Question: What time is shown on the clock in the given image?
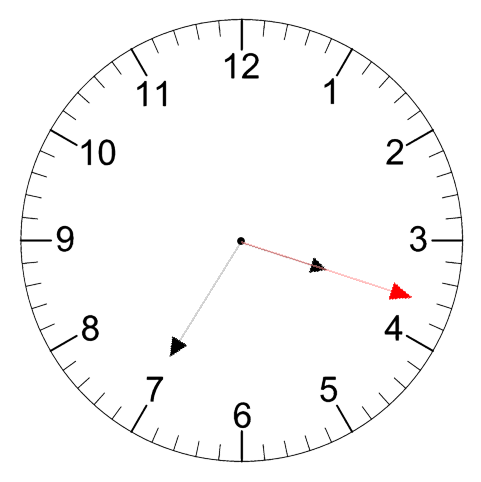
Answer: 03:35:18